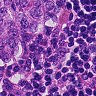
Metastatic tissue present: yes